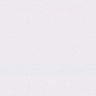
Metastatic tissue present: no